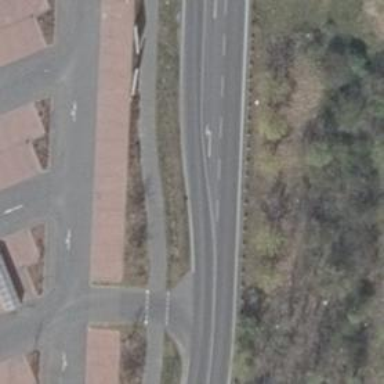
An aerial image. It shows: Tertiary road with asphalt surface.